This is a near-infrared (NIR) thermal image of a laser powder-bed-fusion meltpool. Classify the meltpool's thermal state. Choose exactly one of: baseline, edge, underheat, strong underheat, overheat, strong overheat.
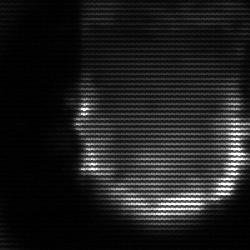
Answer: baseline